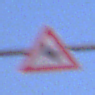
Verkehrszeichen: DoppelkurveZunaechstLinks
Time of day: SunriseSunset
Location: Outdoor (Nature)
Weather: Clear
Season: NotSpecified
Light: Natural